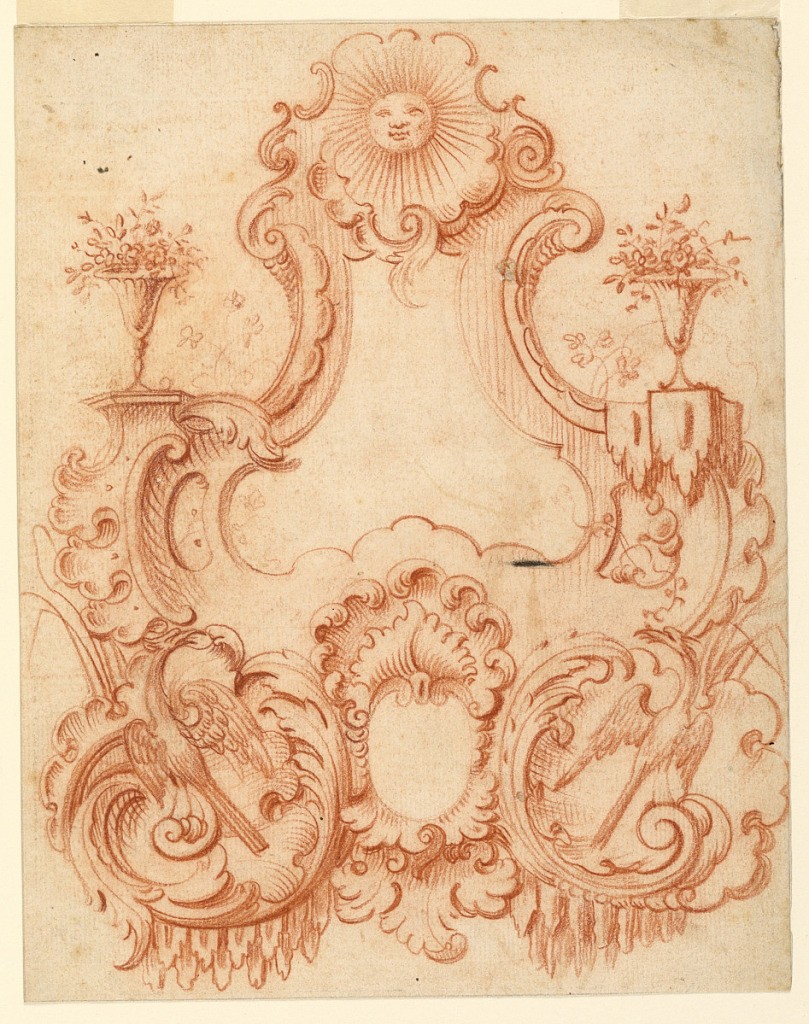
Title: Drawing
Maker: François de Cuvilliés the Elder, Belgian, 1695 - 1768
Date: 1740–60
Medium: Black and red crayon on paper
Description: Vertical rectangle. The composition is in general symmetrical. A sun face is on top. Two glasses with flower sprays stand laterally upon pedestals and two herons stand upon scrolls beside the lower fields. Reverse: horizontally: two leaf scrolls.